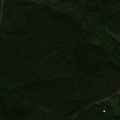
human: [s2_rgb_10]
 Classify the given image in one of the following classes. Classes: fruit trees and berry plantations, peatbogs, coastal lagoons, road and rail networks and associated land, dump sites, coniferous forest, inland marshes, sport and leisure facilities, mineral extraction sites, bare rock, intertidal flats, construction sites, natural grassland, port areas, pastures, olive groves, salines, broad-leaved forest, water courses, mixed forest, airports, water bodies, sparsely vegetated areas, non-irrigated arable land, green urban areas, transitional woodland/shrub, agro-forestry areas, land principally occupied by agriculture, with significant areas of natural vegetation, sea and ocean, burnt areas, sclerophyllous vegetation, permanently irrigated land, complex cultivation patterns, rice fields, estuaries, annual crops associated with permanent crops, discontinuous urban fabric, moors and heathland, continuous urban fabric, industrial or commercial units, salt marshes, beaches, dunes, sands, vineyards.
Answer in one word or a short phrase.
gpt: coniferous forest, mixed forest, transitional woodland/shrub